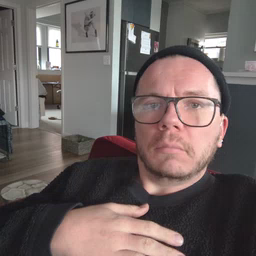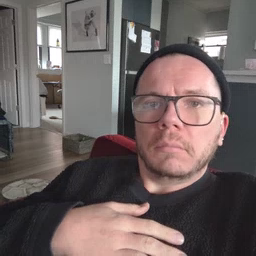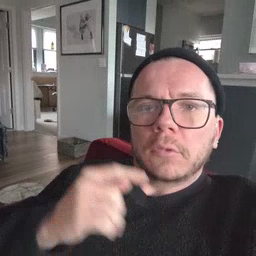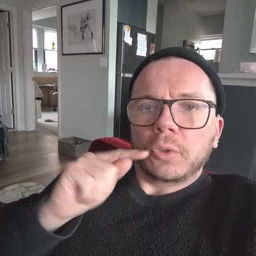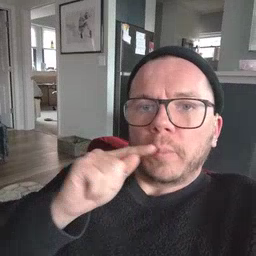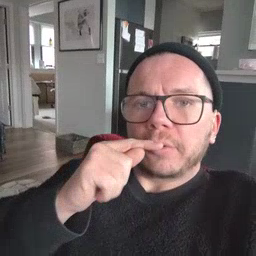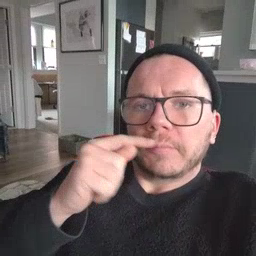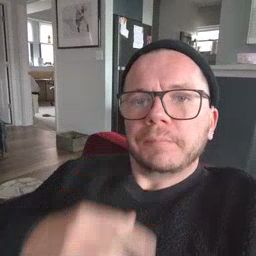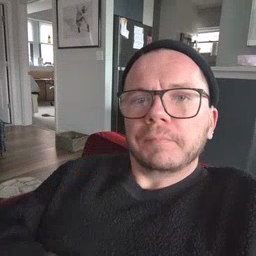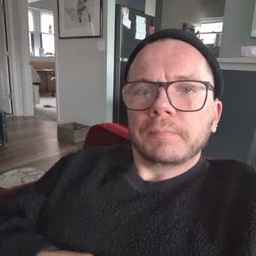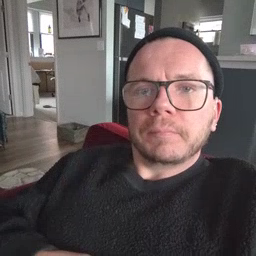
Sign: toothbrush